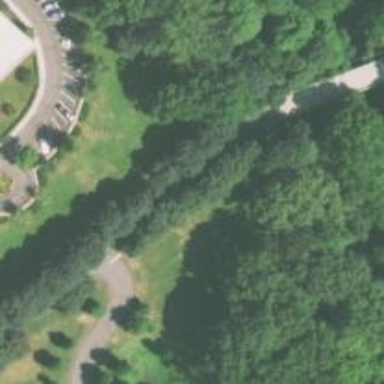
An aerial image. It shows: Row of trees in natural setting.